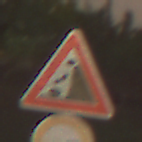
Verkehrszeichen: SteinschlagRechts
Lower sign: Ueberholverbot
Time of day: Night
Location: Outdoor (Suburban)
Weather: Clear
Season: NotSpecified
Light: Artificial